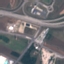
Land use / land cover class: Highway